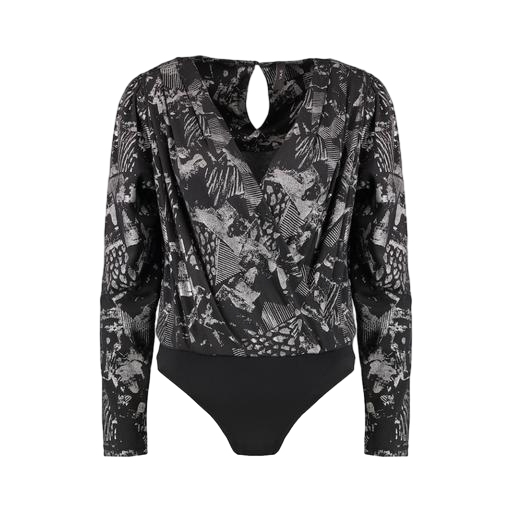
black plus size printed t-shirt only macy, black mira cape-effect bodysuit, black slim-fit printed top, white background